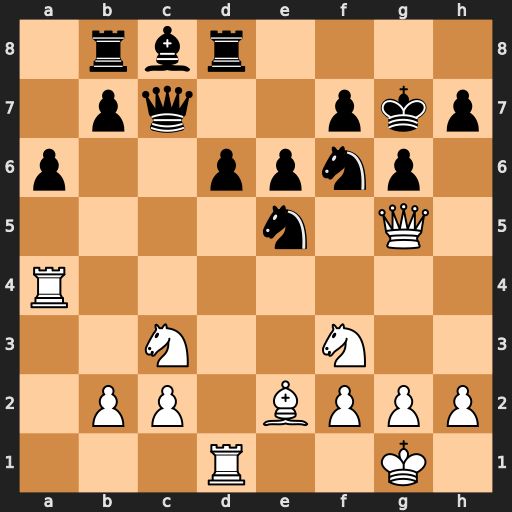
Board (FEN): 1rbr4/1pq2pkp/p2ppnp1/4n1Q1/R7/2N2N2/1PP1BPPP/3R2K1
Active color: w
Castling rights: -
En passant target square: -
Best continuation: Nxe5 dxe5 Rxd8 Qxd8 Qxe5